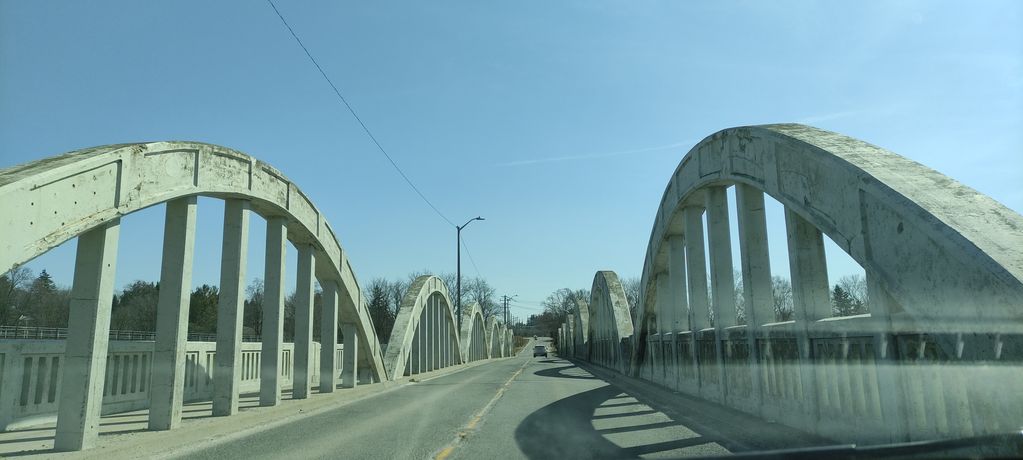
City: kitchener-waterloo